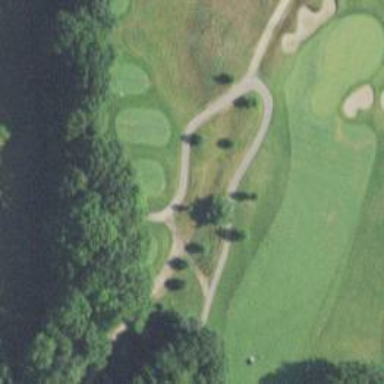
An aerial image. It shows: Path used for both walking and golf.